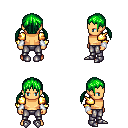
a pixel art fantasy rpg character, male body template, human, tanned skin, gold arm armor, metal pants, green twin-tailed hairstyle, white cloth bracers, metal boots, four views (front, back, left, right), 2x2 character sprite sheet, small pixel art, hard edges, no anti-aliasing